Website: bh-photo
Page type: account-selection
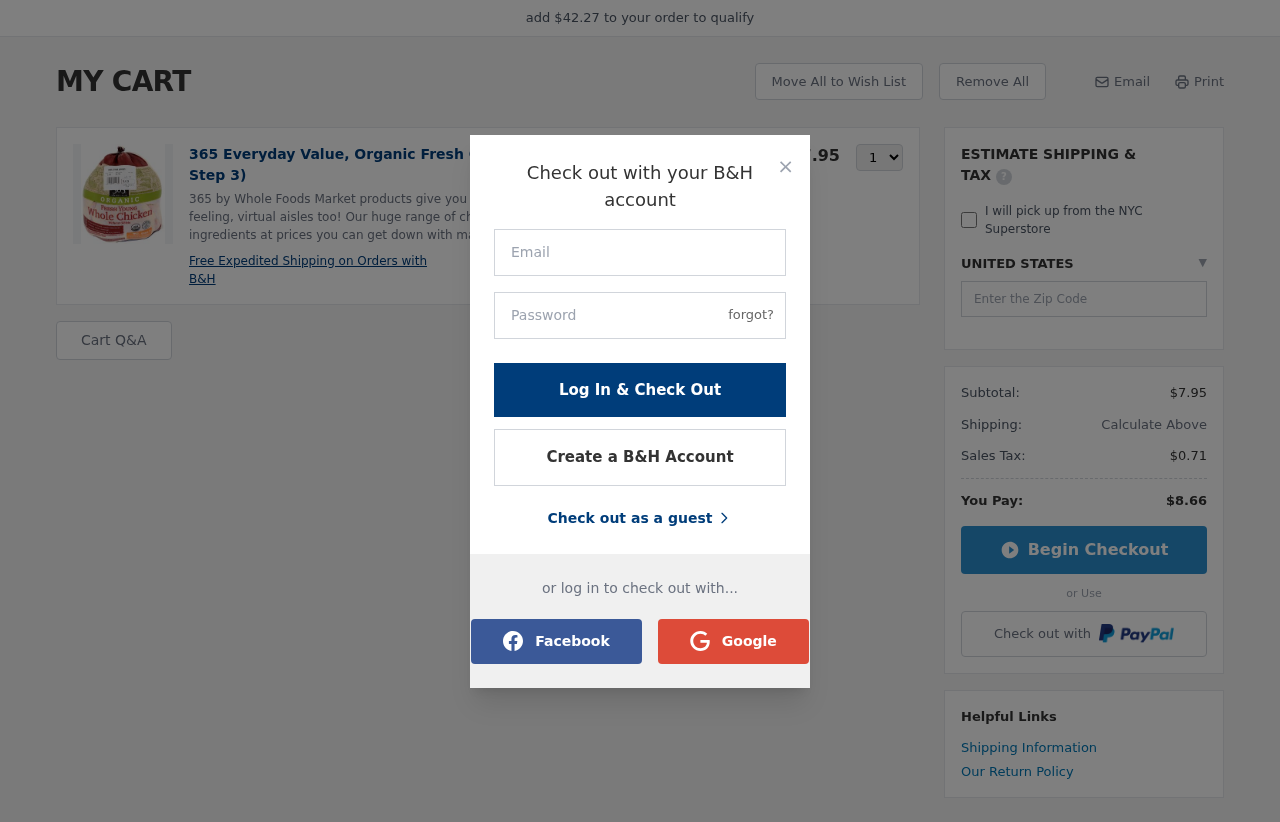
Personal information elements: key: PII_COUNTRY
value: UNITED STATES
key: PII_LOGIN_USERNAME
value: jessicareed99
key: PII_POSTCODE
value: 05290
Product elements: key: PRODUCT1_DESC
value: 365 by Whole Foods Market products give you that dance-down-the-aisles feeling, virtual aisles too! Our huge range of choices with premium ingredients at prices you can get down with makes grocery sho
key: PRODUCT1_NAME
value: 365 Everyday Value, Organic Fresh Chicken, Whole (GAP - Step 3)
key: PRODUCT1_PRICE
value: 7.95
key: PRODUCT1_QUANTITY
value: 1
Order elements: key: ORDER_SUBTOTAL
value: $7.95
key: ORDER_TAX
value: $0.71
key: ORDER_TOTAL
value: $8.66
Other elements: key: AMOUNT_TO_QUALIFY
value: $42.27